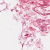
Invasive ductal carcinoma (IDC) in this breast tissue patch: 0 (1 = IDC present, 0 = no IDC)